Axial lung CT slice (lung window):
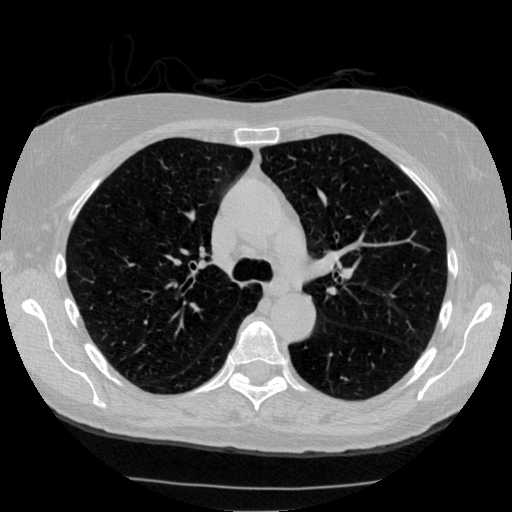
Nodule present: no